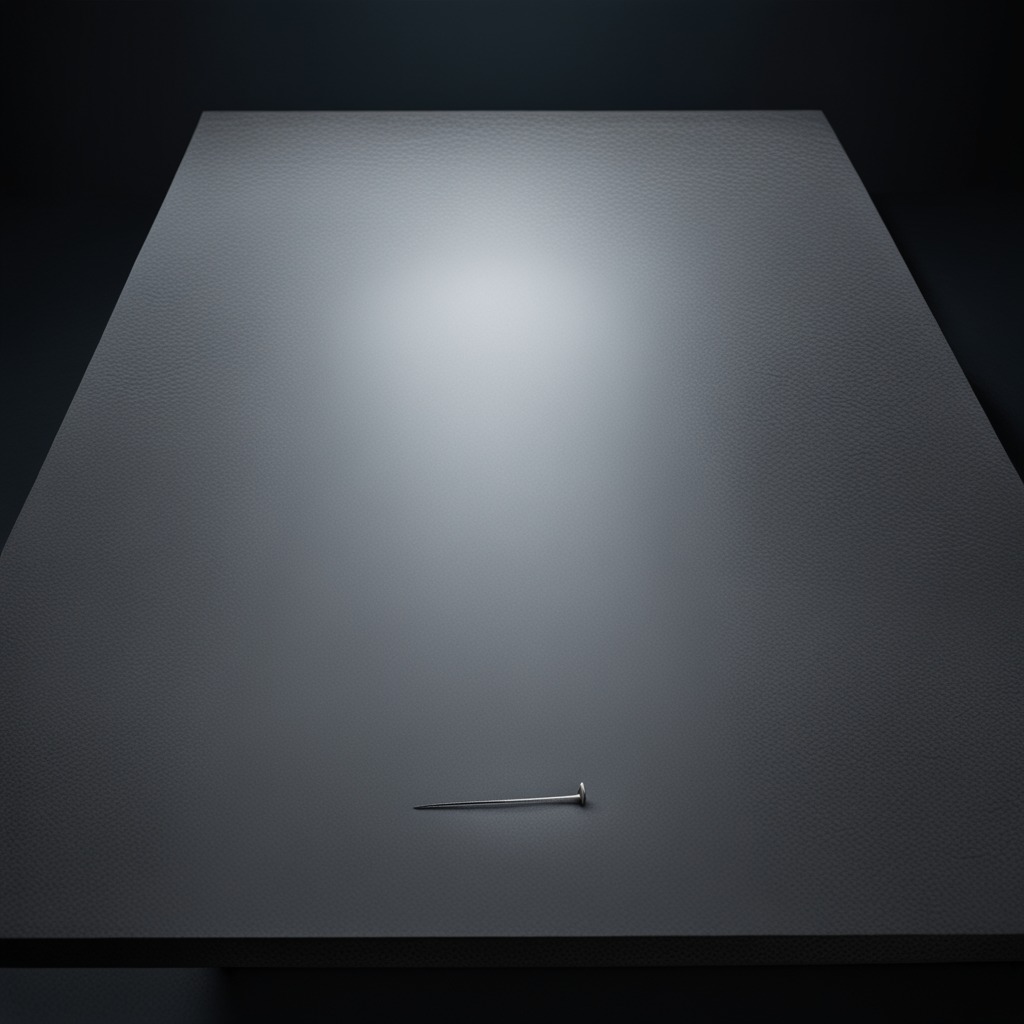
A nail is lying on a clean granite table inside a workshop at night.